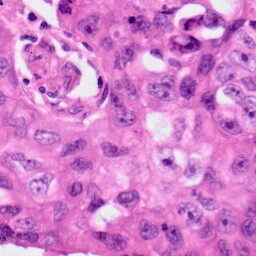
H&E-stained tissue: Lung